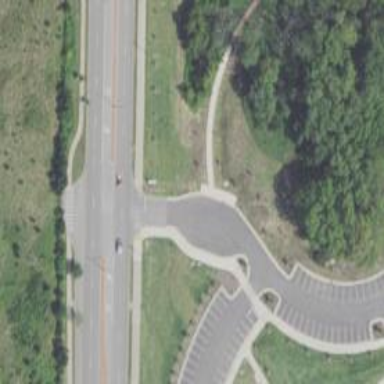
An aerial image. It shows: Mini roundabout on the road.